Field crop: maize
Growth stage: 1
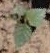
Species: datura